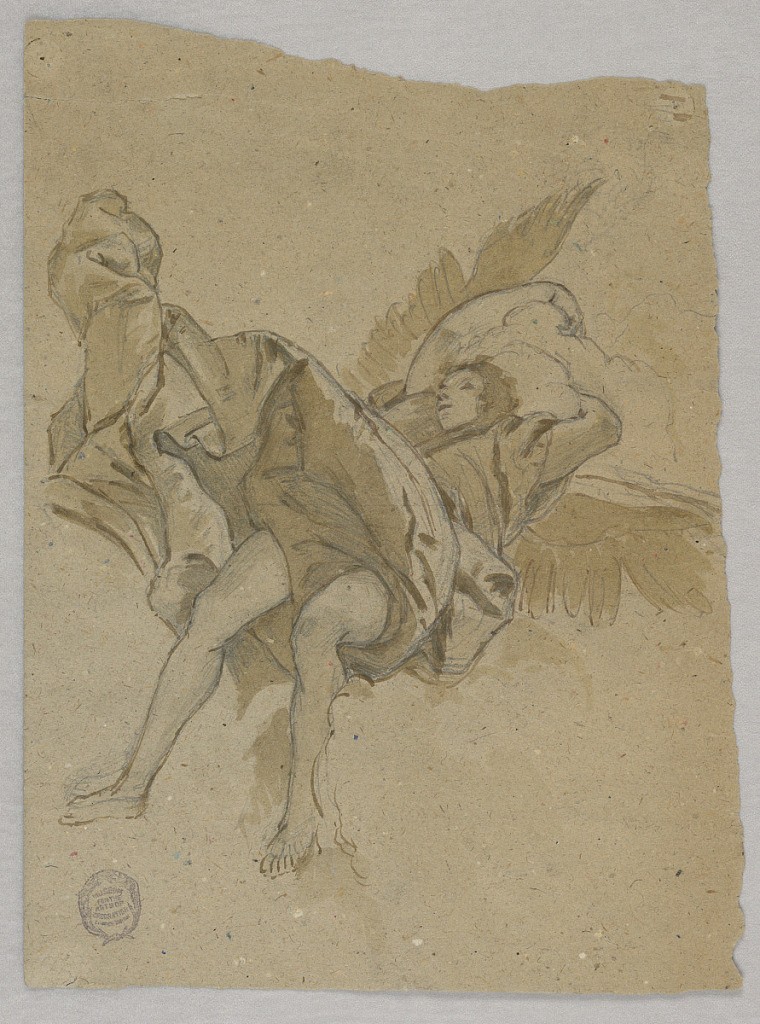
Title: Study for an Angel
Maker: Francis Augustus Lathrop, American, 1849–1909
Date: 1880–95
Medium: Brush and brown watercolor, graphite on brown paper
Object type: Drawing
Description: Winged figure shown from feet, on clouds, recumbent and sleeping. The wind blows the drapery upward.